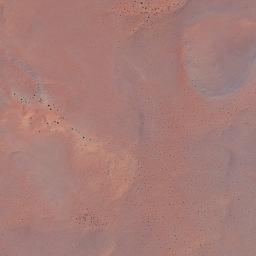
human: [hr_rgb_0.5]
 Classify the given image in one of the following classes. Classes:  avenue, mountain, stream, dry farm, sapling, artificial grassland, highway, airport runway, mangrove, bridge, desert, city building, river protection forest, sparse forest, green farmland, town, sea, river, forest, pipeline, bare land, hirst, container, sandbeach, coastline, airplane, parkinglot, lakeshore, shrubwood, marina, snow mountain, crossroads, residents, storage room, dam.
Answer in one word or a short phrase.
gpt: desert